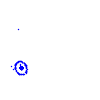
Particle: proton